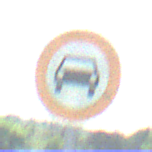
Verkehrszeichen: VerbotKraftwagen
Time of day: MorningAfternoon
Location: Outdoor (Special)
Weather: Clear
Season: NotSpecified
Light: Natural